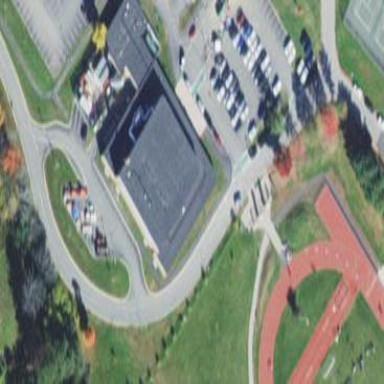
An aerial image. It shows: School building.